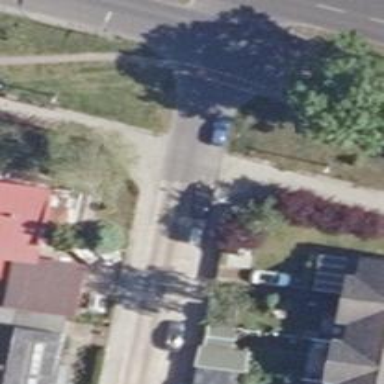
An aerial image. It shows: Residential road with concrete plate sidewalks on both sides.